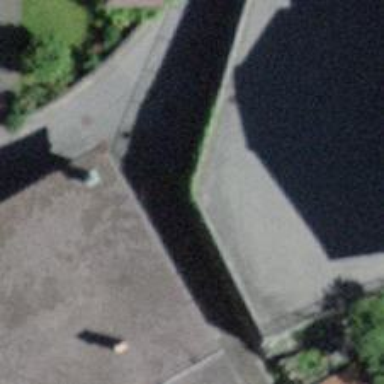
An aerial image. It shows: Wall made of stone.